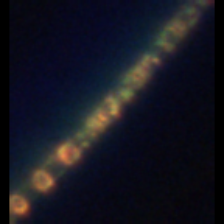
Taxon: Skeletonema
Group: Diatoms